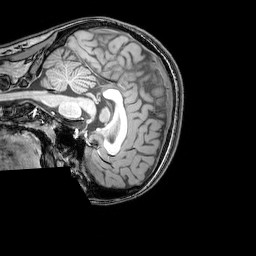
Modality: T1w
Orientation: sagittal
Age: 22
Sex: female
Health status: healthy
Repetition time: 0.081 s
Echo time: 0.037 s